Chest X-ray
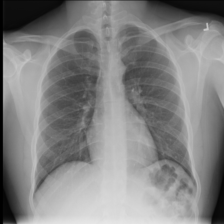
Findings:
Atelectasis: negative
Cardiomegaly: negative
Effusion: negative
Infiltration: negative
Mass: negative
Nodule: negative
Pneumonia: negative
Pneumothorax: negative
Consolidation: negative
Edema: negative
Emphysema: negative
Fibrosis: negative
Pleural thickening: negative
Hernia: negative